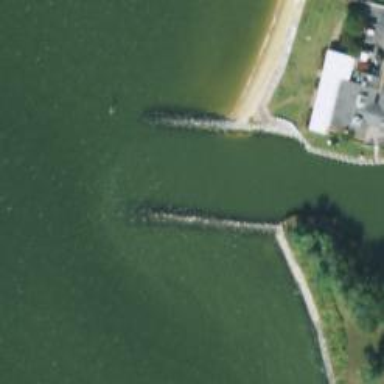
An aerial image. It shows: Breakwater structure.